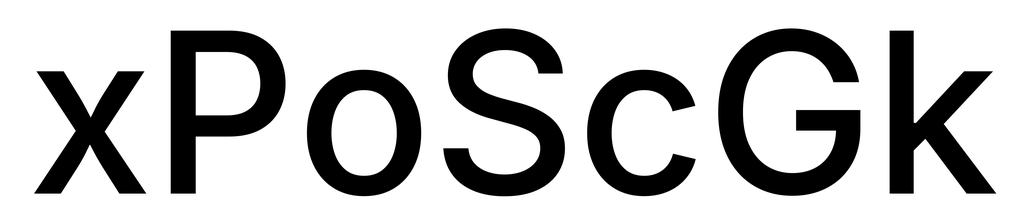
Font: Inter_Medium